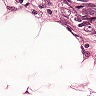
Metastatic tissue present: yes